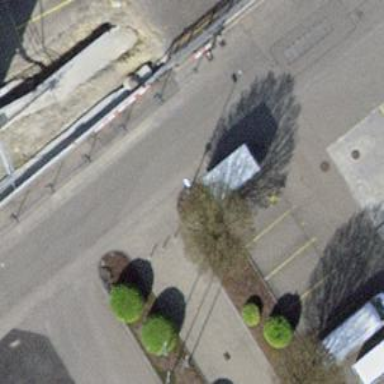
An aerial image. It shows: Bollard barrier.